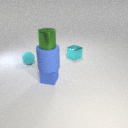
small green metal cylinder above small blue metal cube